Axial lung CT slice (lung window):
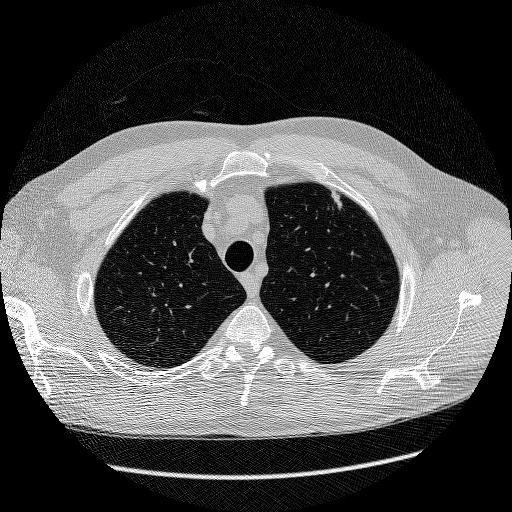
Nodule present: no